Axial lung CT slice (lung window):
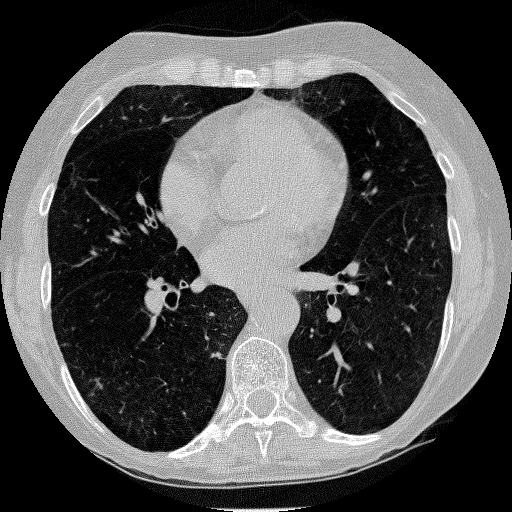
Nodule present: no